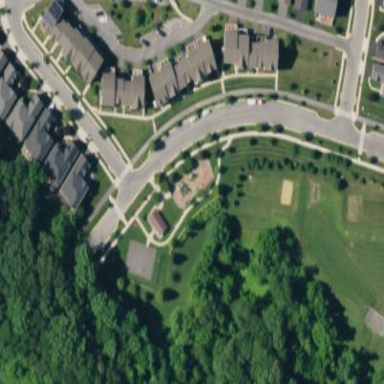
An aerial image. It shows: Neighborhood park.